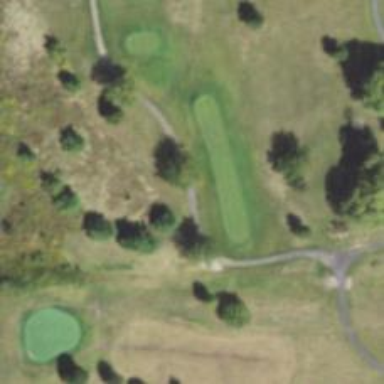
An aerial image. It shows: Service road designated as golf cart path.